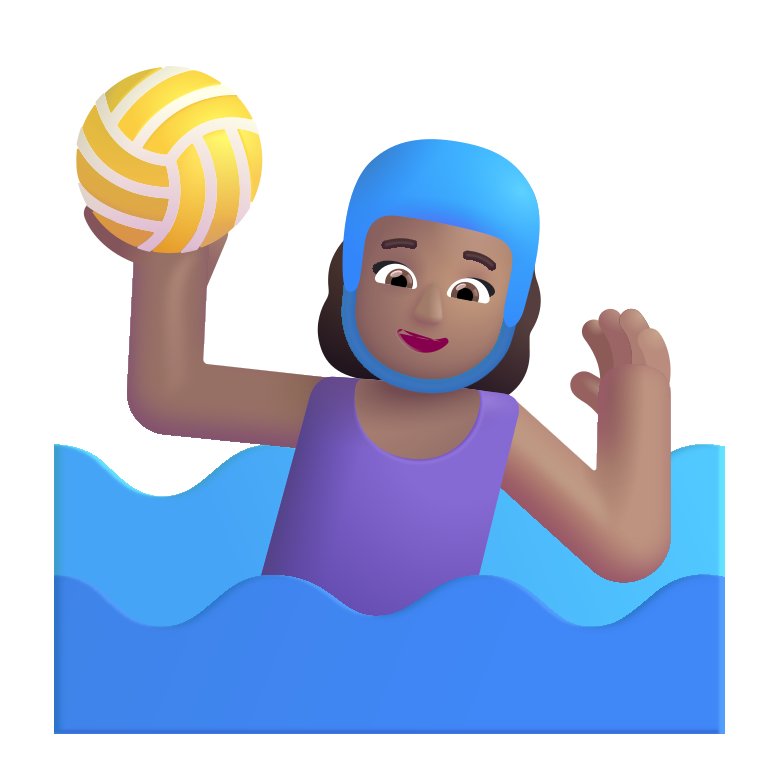
woman playing water polo color